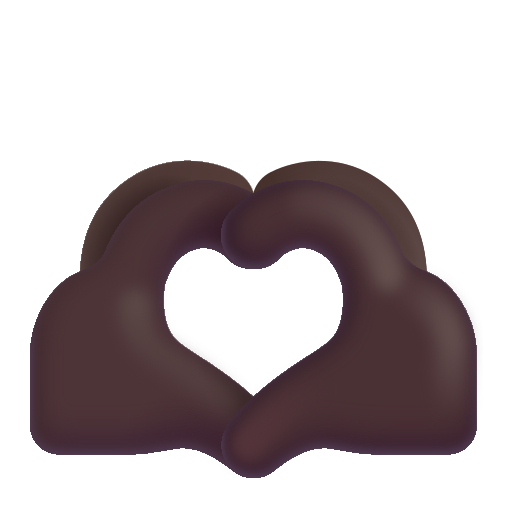
heart hands color dark